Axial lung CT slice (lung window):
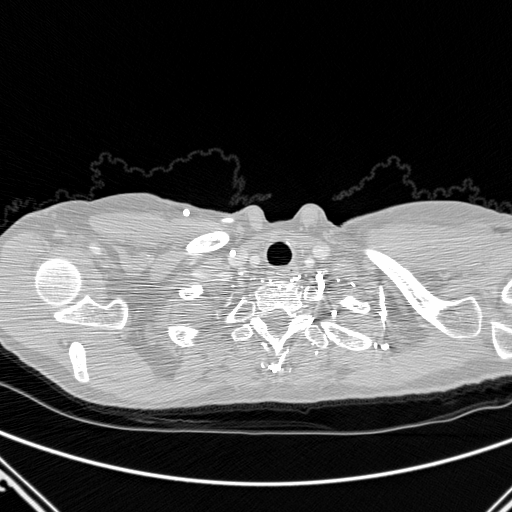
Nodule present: no